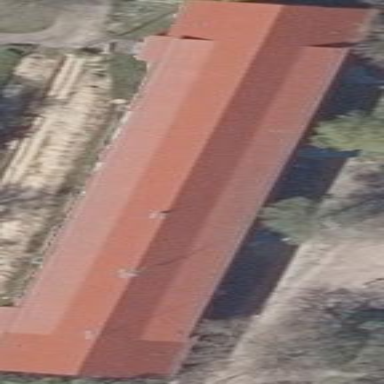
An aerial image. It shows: School building.